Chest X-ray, PA view. Patient: 37 years old, sex F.
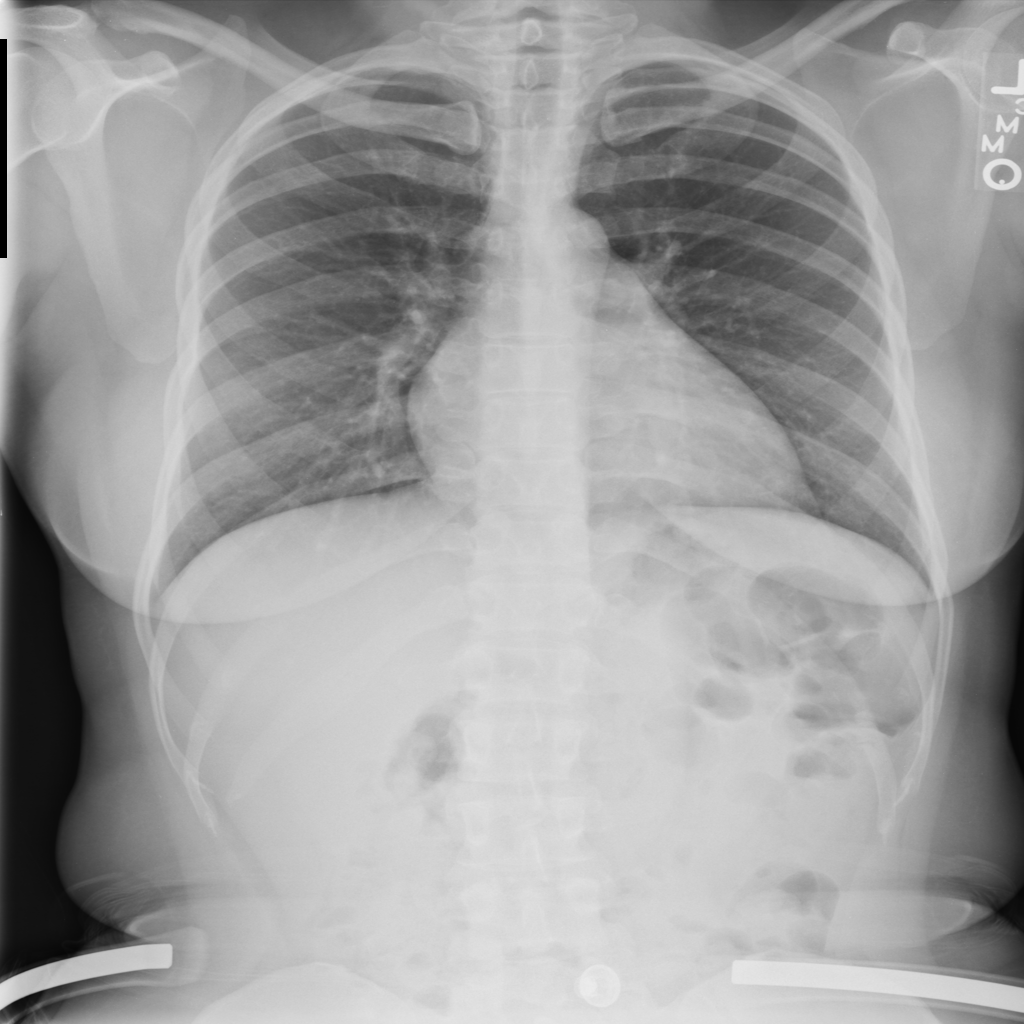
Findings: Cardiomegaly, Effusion